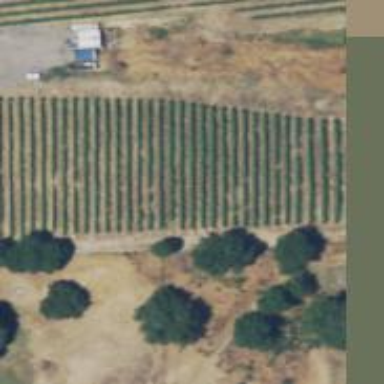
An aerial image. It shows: Vineyard where grapes are grown.